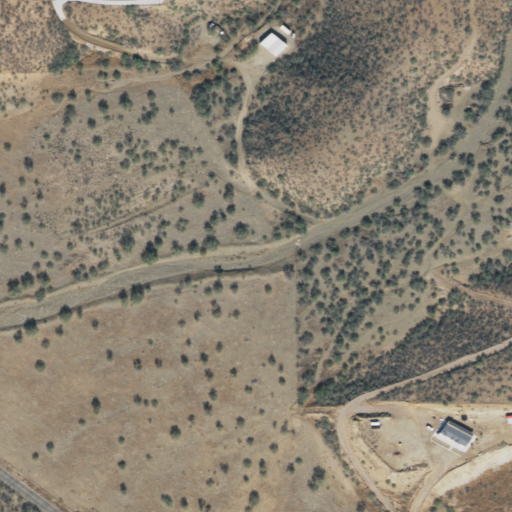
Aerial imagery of valley in Arizona named Kings Canyon containing shrub, open development, and low intensity development